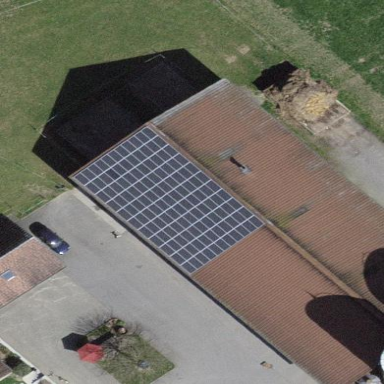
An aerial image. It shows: Solar power generator.